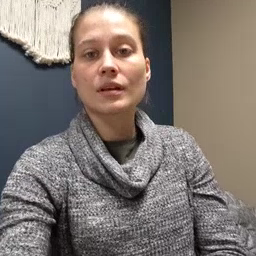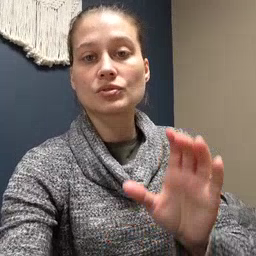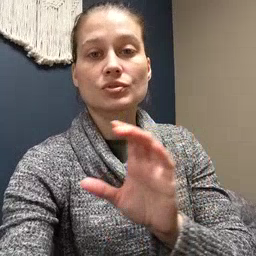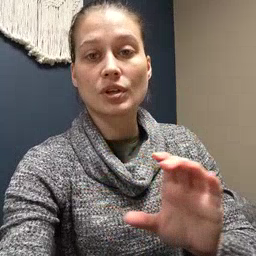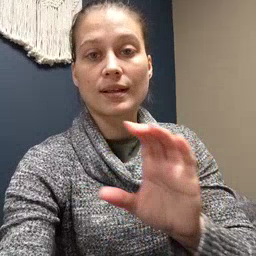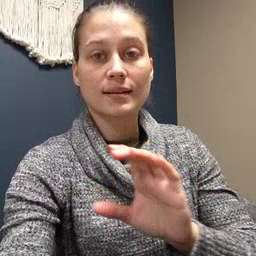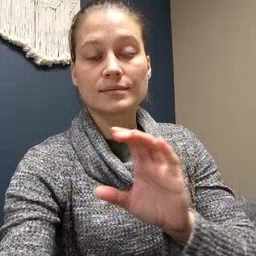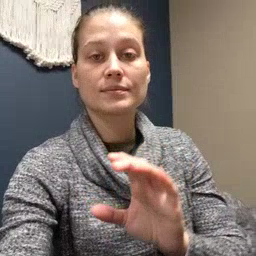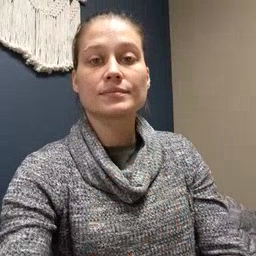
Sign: chocolate